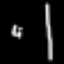
Label: line